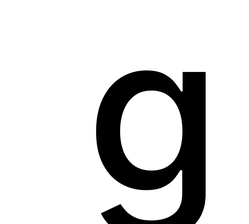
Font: Inter_Medium